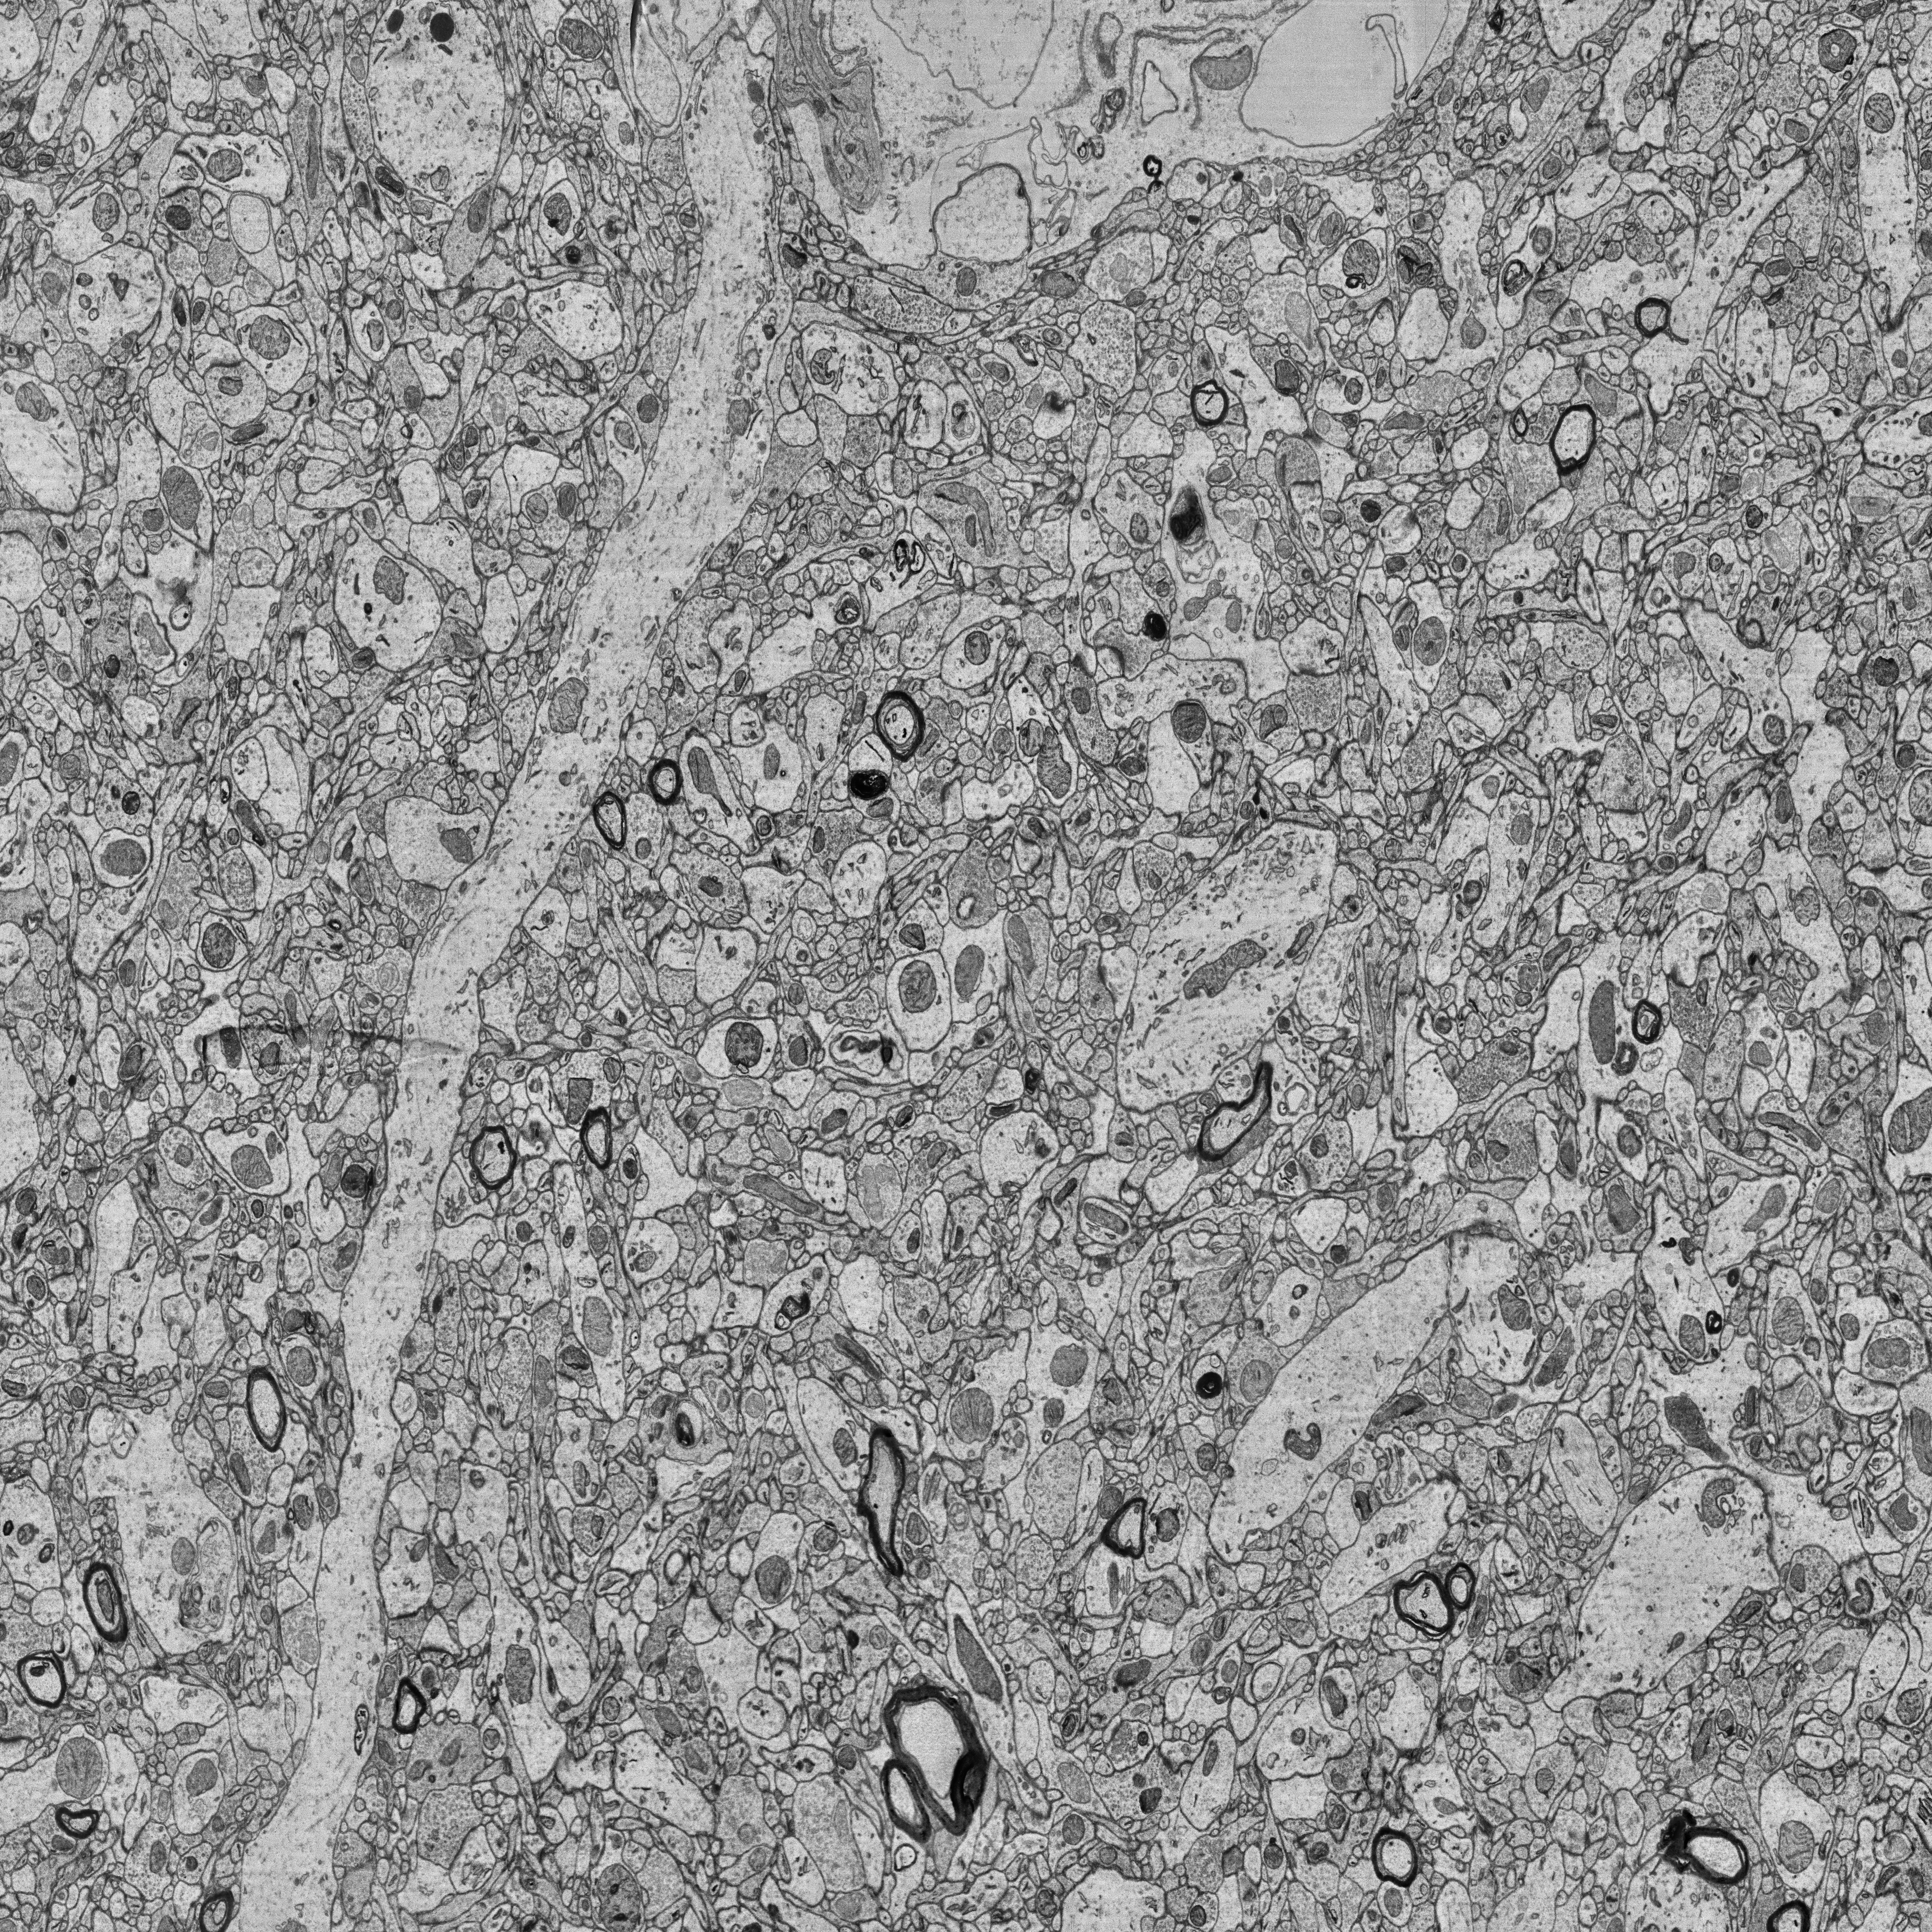
Electron microscopy slice of human cortex tissue
Slice depth (z): 101
Mitochondria instances in slice: 497